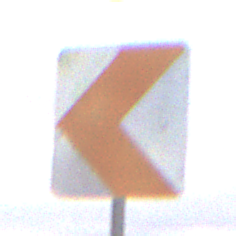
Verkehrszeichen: RichtungstafelnInKurvenKleinRechts
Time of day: Midday
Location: Outdoor (Nature)
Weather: Overcast
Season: NotSpecified
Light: Natural